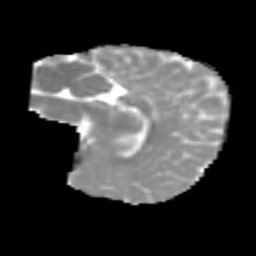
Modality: MD
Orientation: sagittal
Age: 6
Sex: female
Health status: healthy